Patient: sex F, age 69
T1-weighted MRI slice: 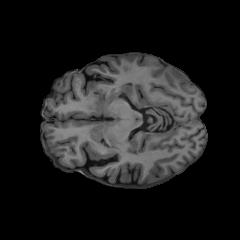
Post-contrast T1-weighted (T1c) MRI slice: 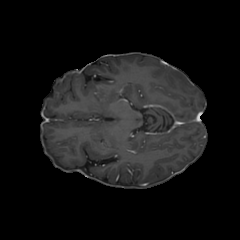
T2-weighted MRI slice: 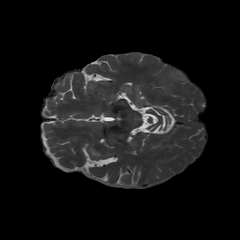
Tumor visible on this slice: yes
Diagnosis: Glioblastoma, IDH-wildtype
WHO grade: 4